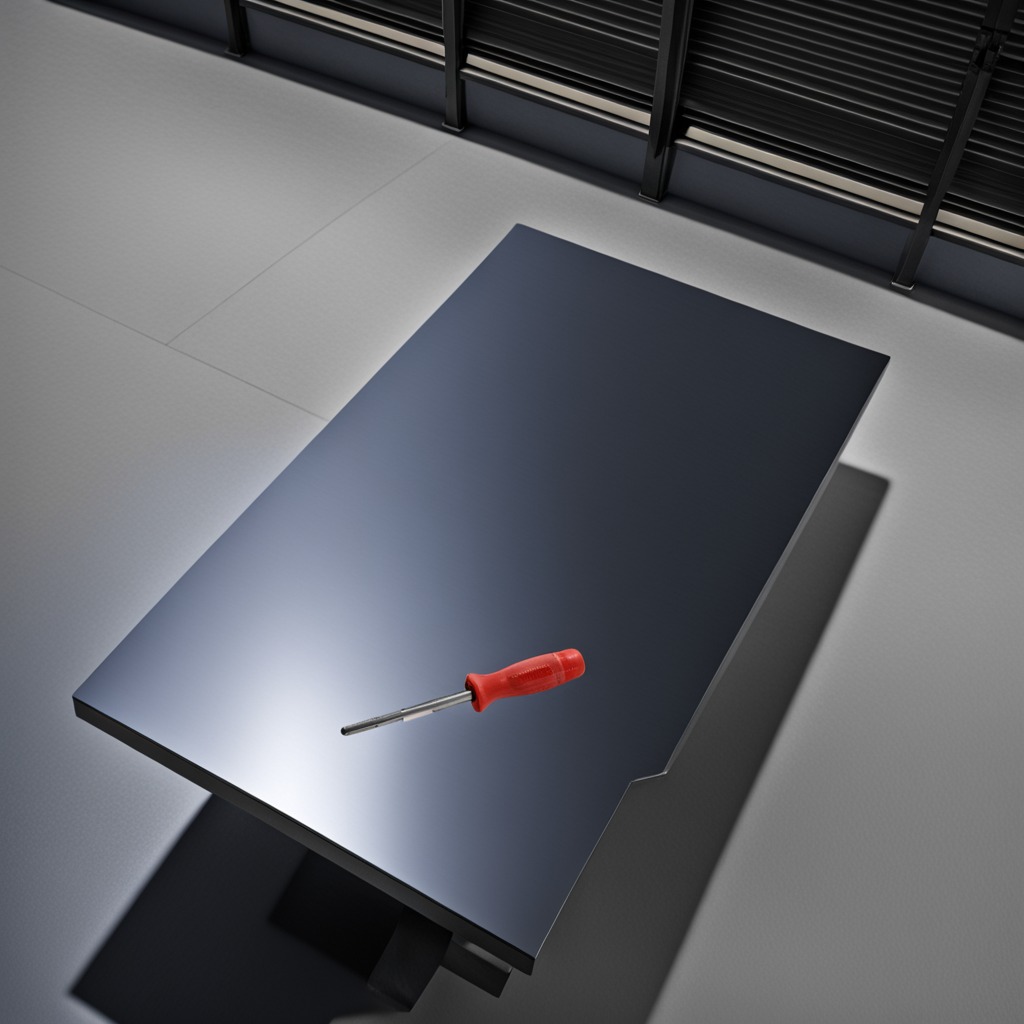
A screwdriver is lying on the clean empty table in the basement in the evening.